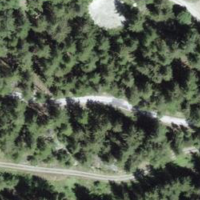
EUNIS habitat code: 43
Species observed at this site:
Nucifraga caryocatactes
Lactuca perennis